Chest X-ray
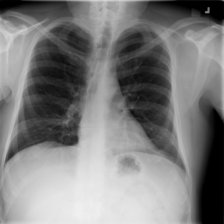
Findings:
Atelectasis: negative
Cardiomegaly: negative
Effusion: negative
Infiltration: negative
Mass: negative
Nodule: negative
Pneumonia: negative
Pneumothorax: negative
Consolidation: negative
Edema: negative
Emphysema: negative
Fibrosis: negative
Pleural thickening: negative
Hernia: negative